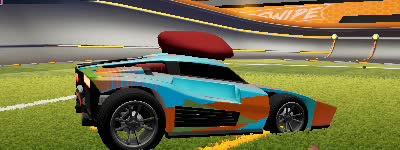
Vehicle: breakout